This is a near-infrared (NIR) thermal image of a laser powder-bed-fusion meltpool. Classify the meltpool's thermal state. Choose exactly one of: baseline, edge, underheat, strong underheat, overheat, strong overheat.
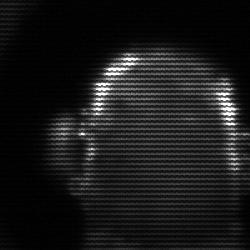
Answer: baseline